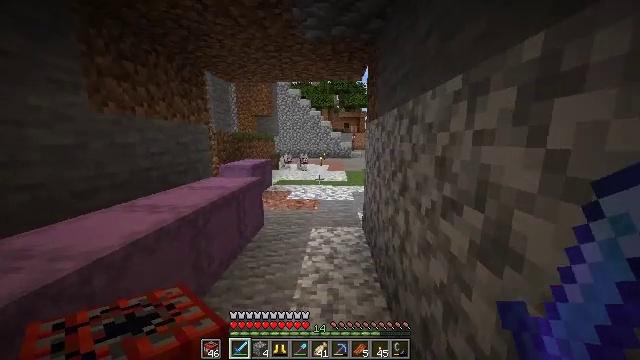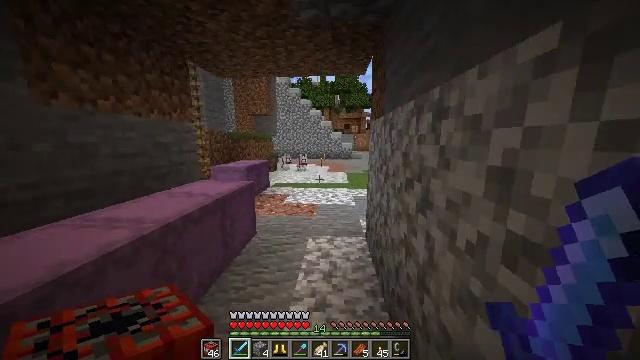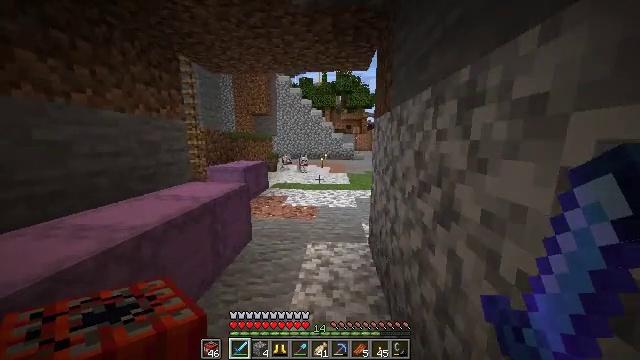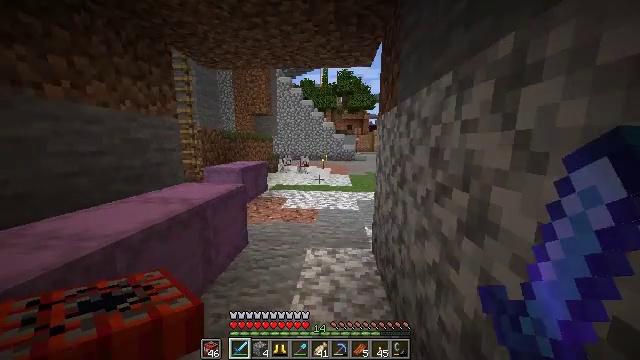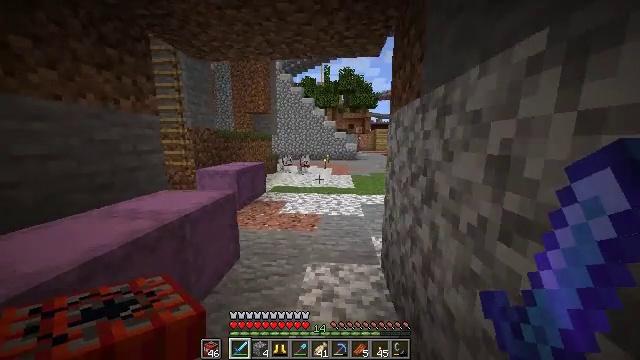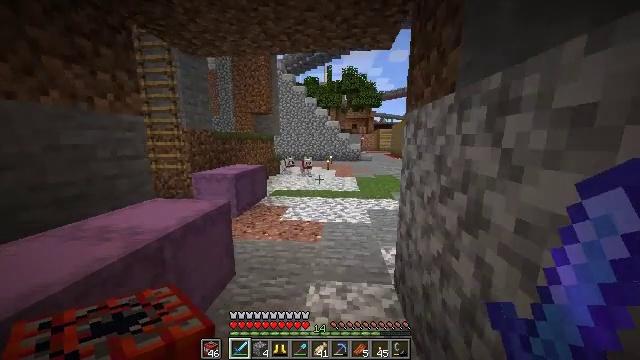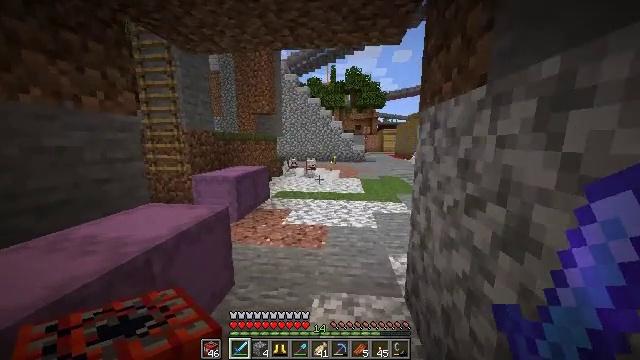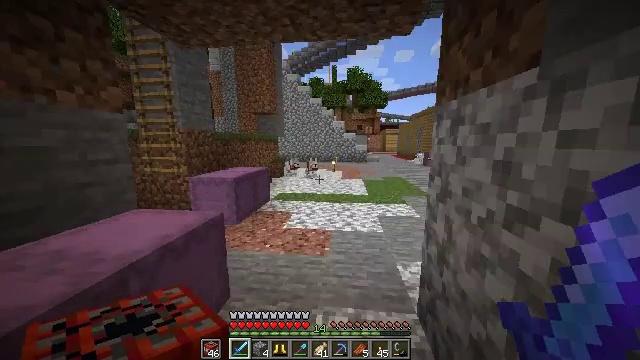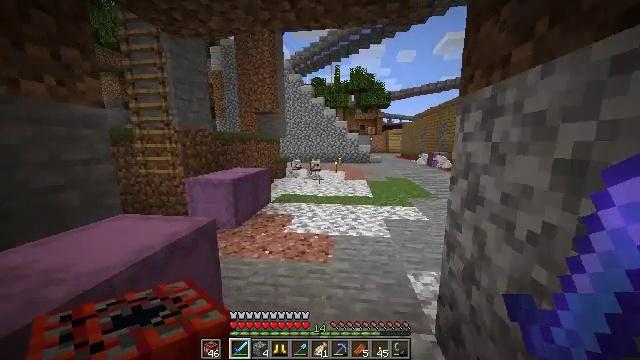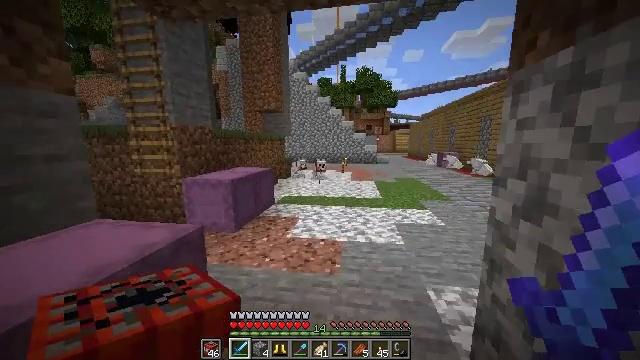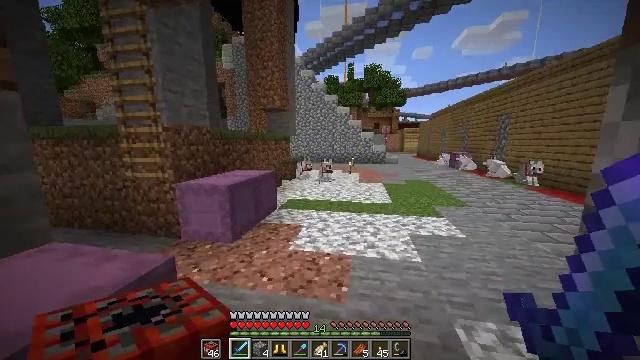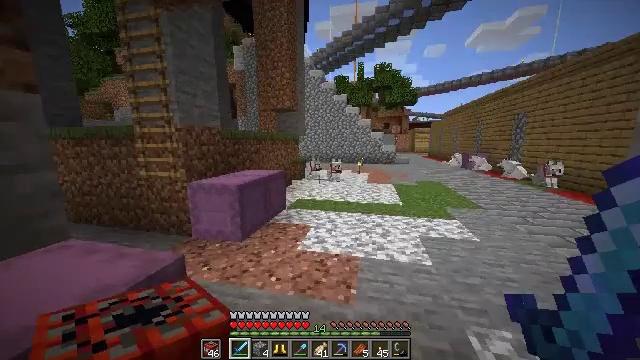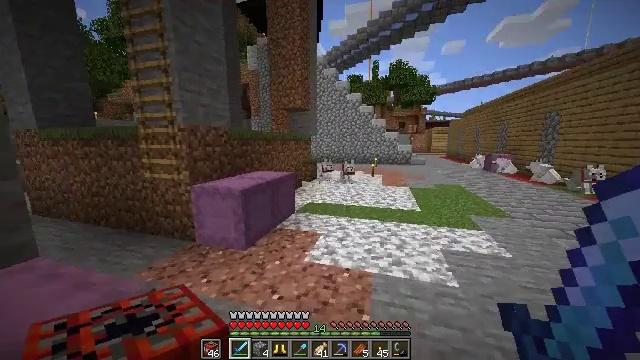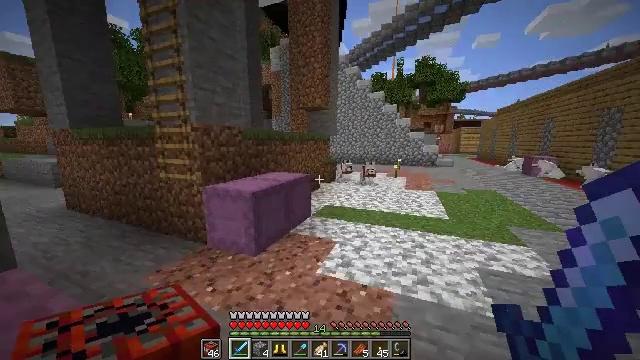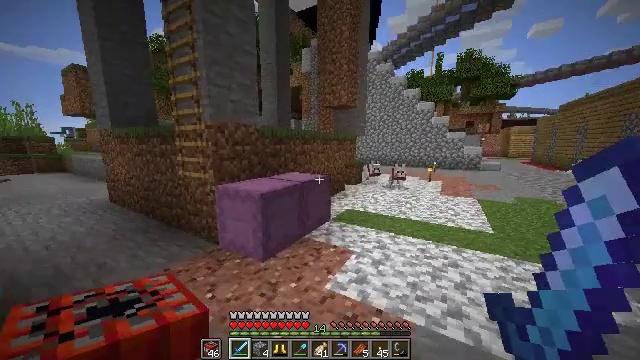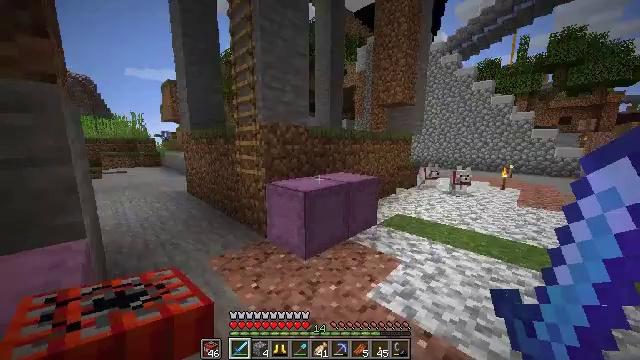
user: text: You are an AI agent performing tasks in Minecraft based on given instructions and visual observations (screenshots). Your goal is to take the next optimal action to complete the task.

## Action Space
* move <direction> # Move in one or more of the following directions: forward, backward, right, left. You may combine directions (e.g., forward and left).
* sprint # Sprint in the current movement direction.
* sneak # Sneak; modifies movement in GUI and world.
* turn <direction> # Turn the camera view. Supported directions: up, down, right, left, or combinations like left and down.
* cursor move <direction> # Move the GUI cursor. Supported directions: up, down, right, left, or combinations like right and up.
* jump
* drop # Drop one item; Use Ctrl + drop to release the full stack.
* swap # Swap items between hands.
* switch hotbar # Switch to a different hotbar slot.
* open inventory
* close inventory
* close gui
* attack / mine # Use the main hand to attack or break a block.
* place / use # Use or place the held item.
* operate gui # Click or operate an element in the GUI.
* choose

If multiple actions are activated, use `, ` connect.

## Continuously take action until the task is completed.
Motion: motion action
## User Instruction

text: Drop golden leggings.
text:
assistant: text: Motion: move forward
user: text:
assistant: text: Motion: move forward
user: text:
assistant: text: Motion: move forward
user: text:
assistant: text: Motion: move forward
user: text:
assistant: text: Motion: move forward
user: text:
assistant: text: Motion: move forward
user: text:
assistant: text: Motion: move forward
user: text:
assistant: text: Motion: move forward
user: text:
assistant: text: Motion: move forward, turn left
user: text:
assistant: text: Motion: move forward, turn left
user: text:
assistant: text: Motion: move forward, turn left
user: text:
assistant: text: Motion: move forward, turn left
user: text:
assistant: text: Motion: move forward and move right, turn left
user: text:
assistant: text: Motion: move forward and move right, turn left
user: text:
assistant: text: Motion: move forward and move right, turn left
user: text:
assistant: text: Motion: move forward and move right, turn left
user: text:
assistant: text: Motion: move forward, turn left
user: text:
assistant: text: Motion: move forward, turn left
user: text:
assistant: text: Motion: move forward, turn left
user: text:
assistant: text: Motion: move forward, turn left
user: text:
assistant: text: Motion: move forward, turn left
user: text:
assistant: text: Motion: move forward, turn left
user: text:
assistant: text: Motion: move forward and move left, turn left
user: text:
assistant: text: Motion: move forward and move left, turn left
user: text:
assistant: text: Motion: move forward and move left
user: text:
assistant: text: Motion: move forward and move left
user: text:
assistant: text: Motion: move forward and move left
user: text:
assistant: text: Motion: move forward
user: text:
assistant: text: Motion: open inventory
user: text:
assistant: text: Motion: open inventory